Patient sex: M
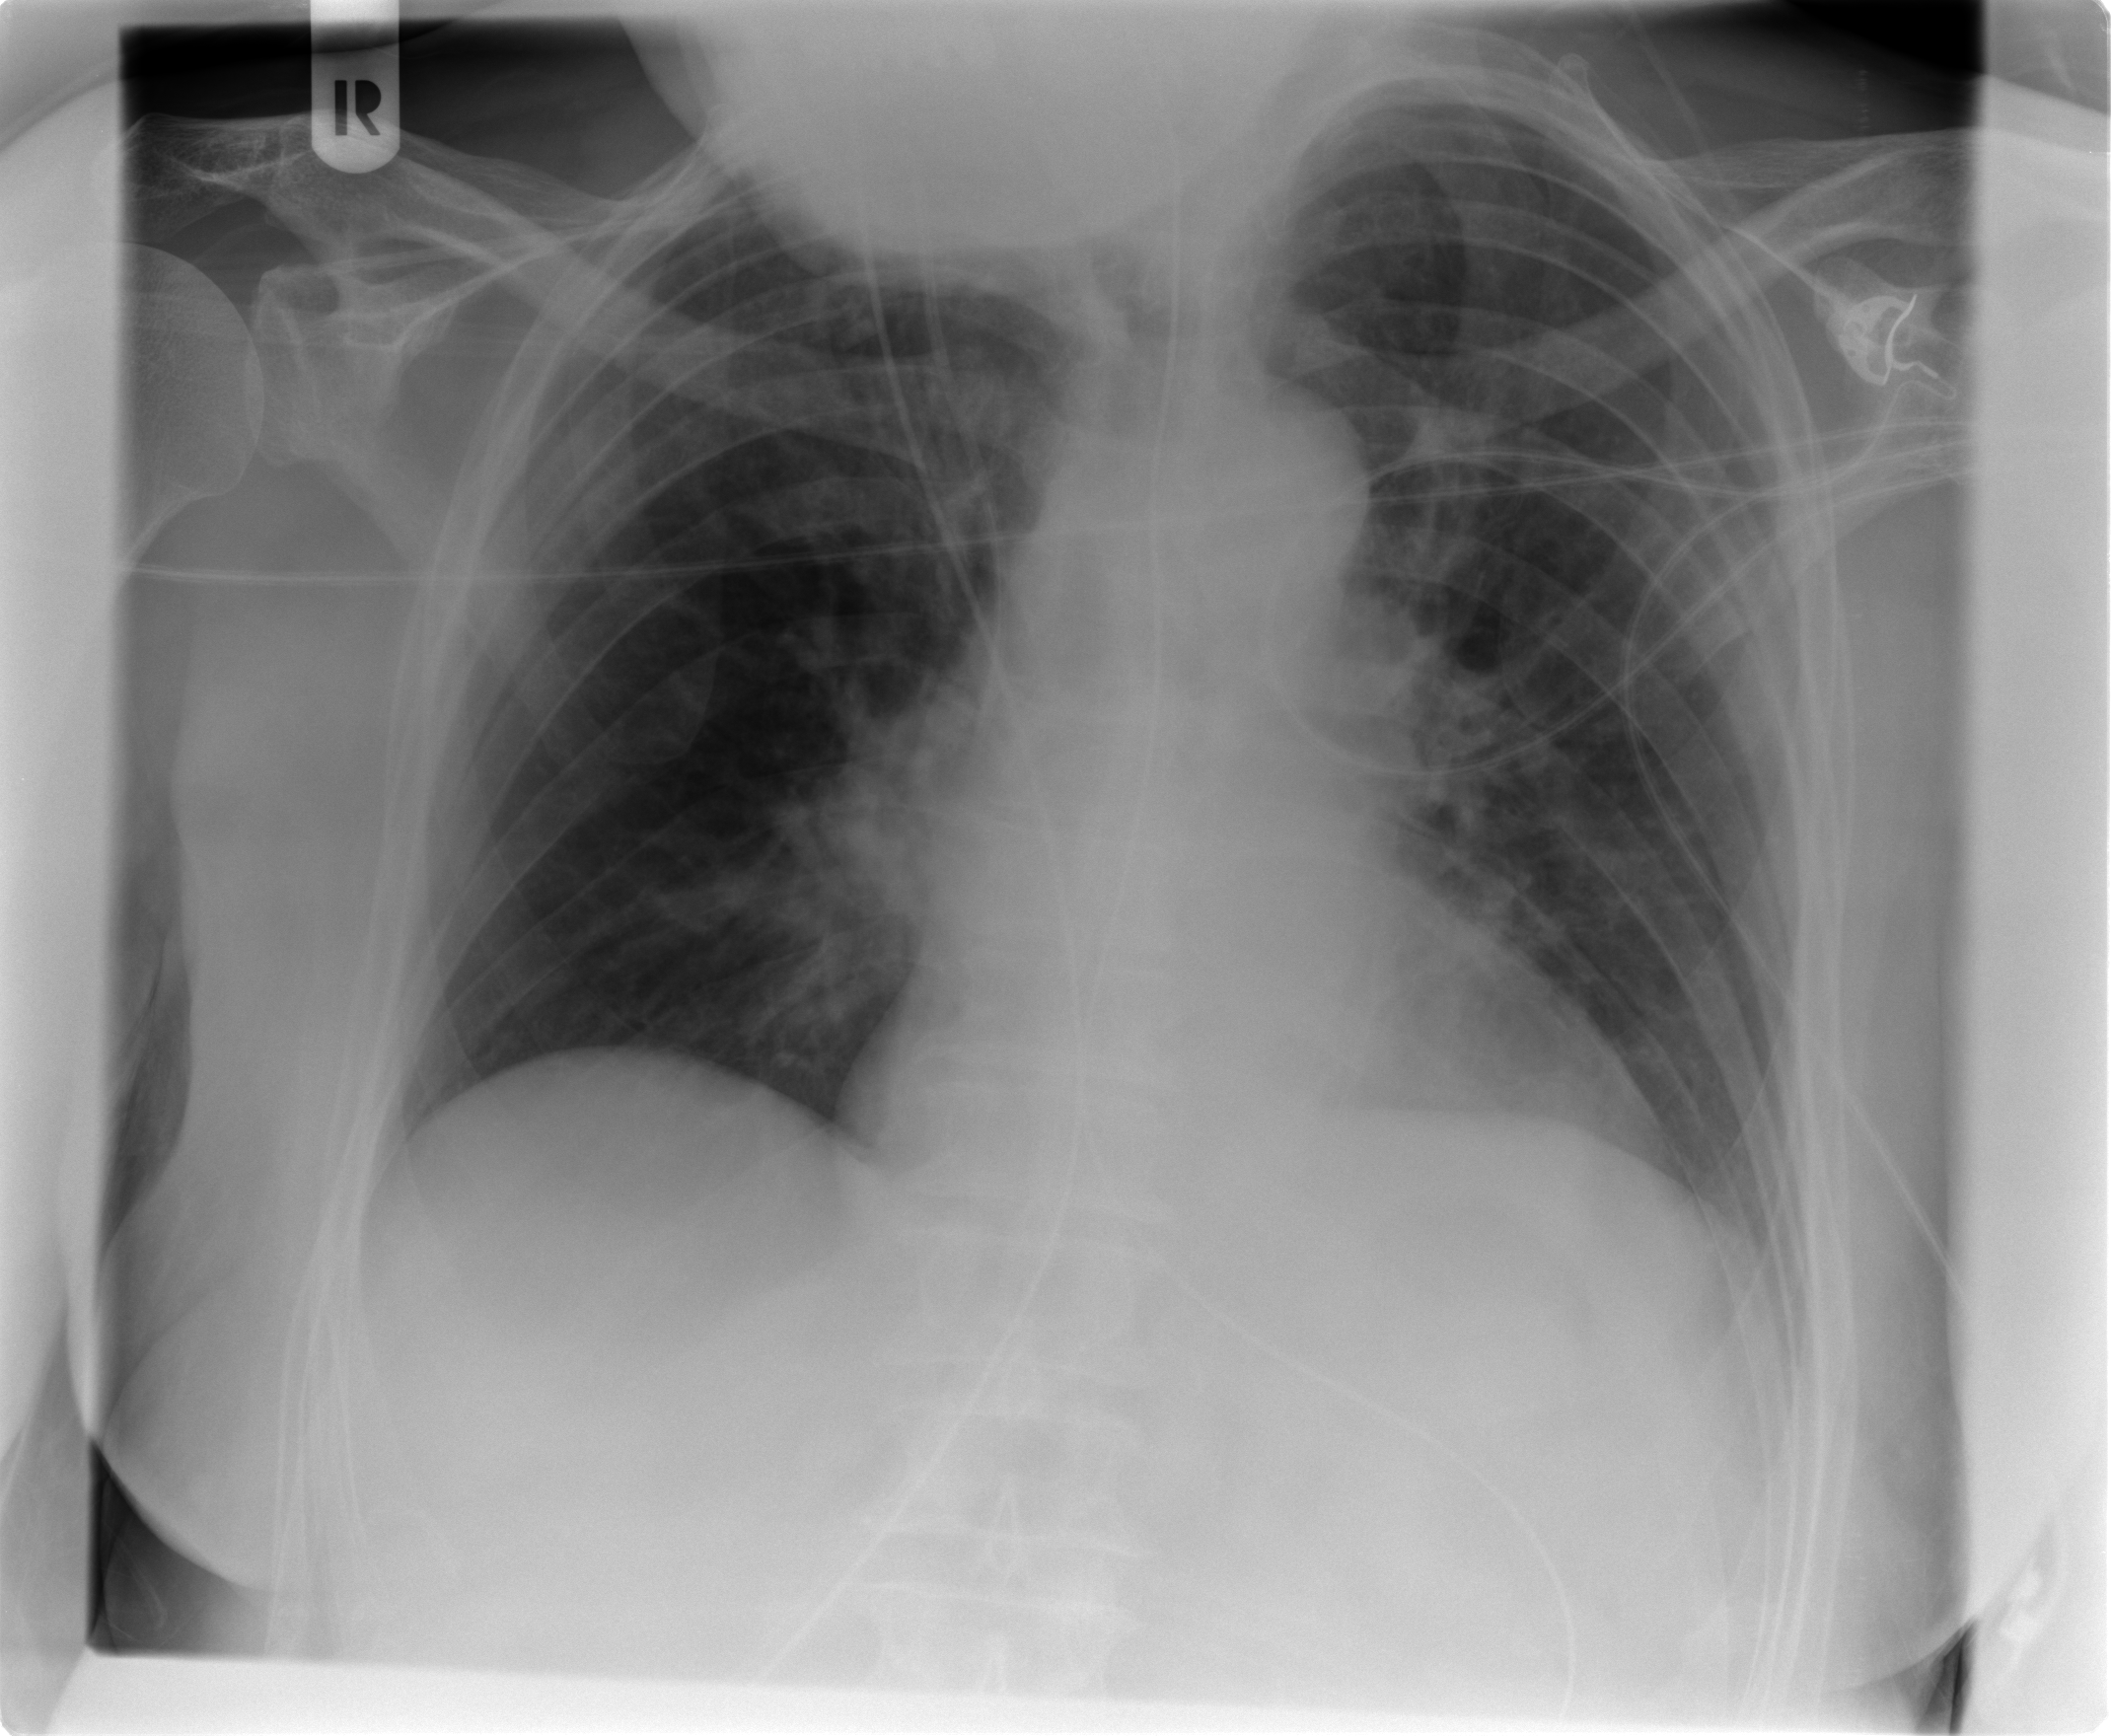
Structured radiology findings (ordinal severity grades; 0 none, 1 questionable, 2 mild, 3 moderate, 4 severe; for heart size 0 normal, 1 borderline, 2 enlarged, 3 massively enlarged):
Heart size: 2
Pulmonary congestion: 2
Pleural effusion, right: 0
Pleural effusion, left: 0
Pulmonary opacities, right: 0
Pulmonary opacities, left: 0
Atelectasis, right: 0
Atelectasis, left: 0